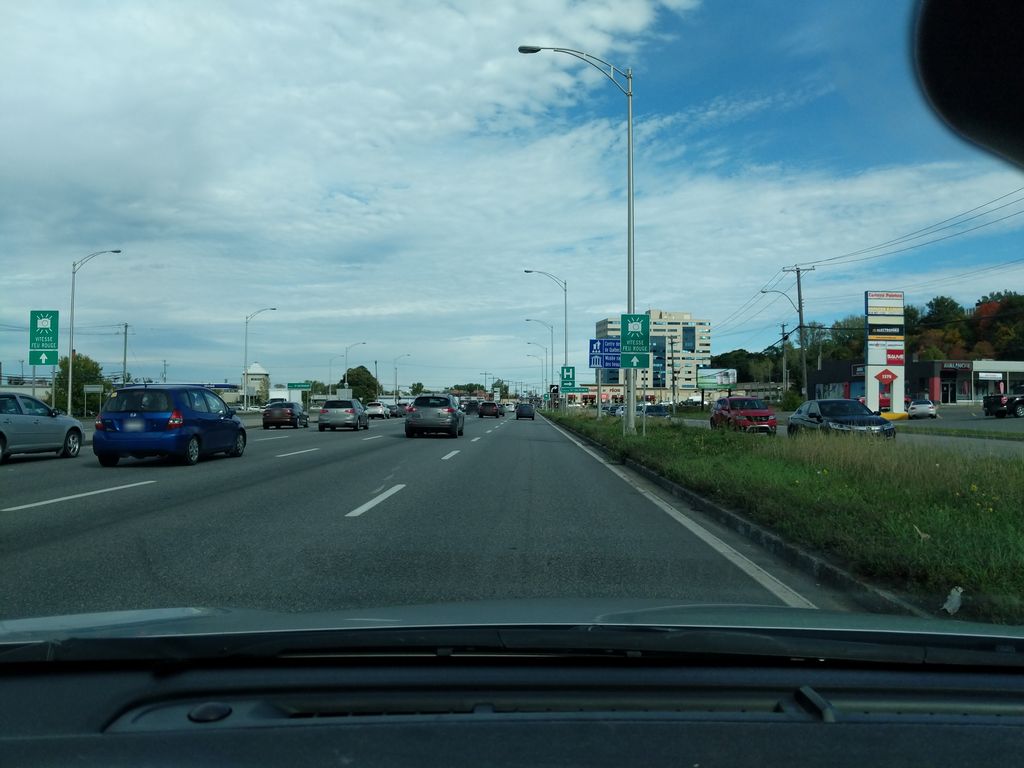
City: quebec_city